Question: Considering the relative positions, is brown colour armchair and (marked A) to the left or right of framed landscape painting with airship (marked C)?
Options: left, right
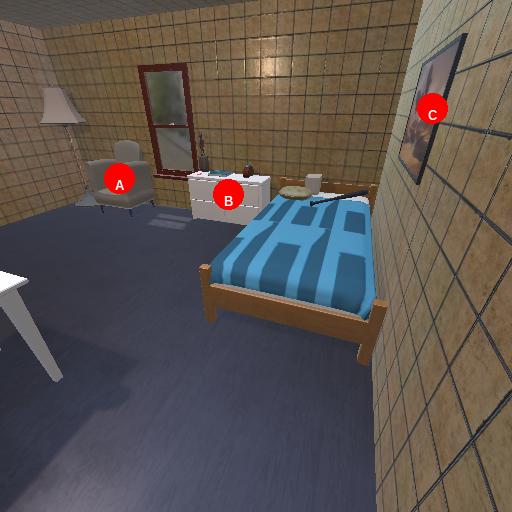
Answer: left